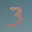
Label: 3